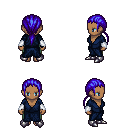
a pixel art fantasy rpg character, female body template, human, dark skin, blue robe, teal pants, blue ponytail hairstyle, white cloth bracers, metal boots, four views (front, back, left, right), 2x2 character sprite sheet, small pixel art, hard edges, no anti-aliasing